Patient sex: M
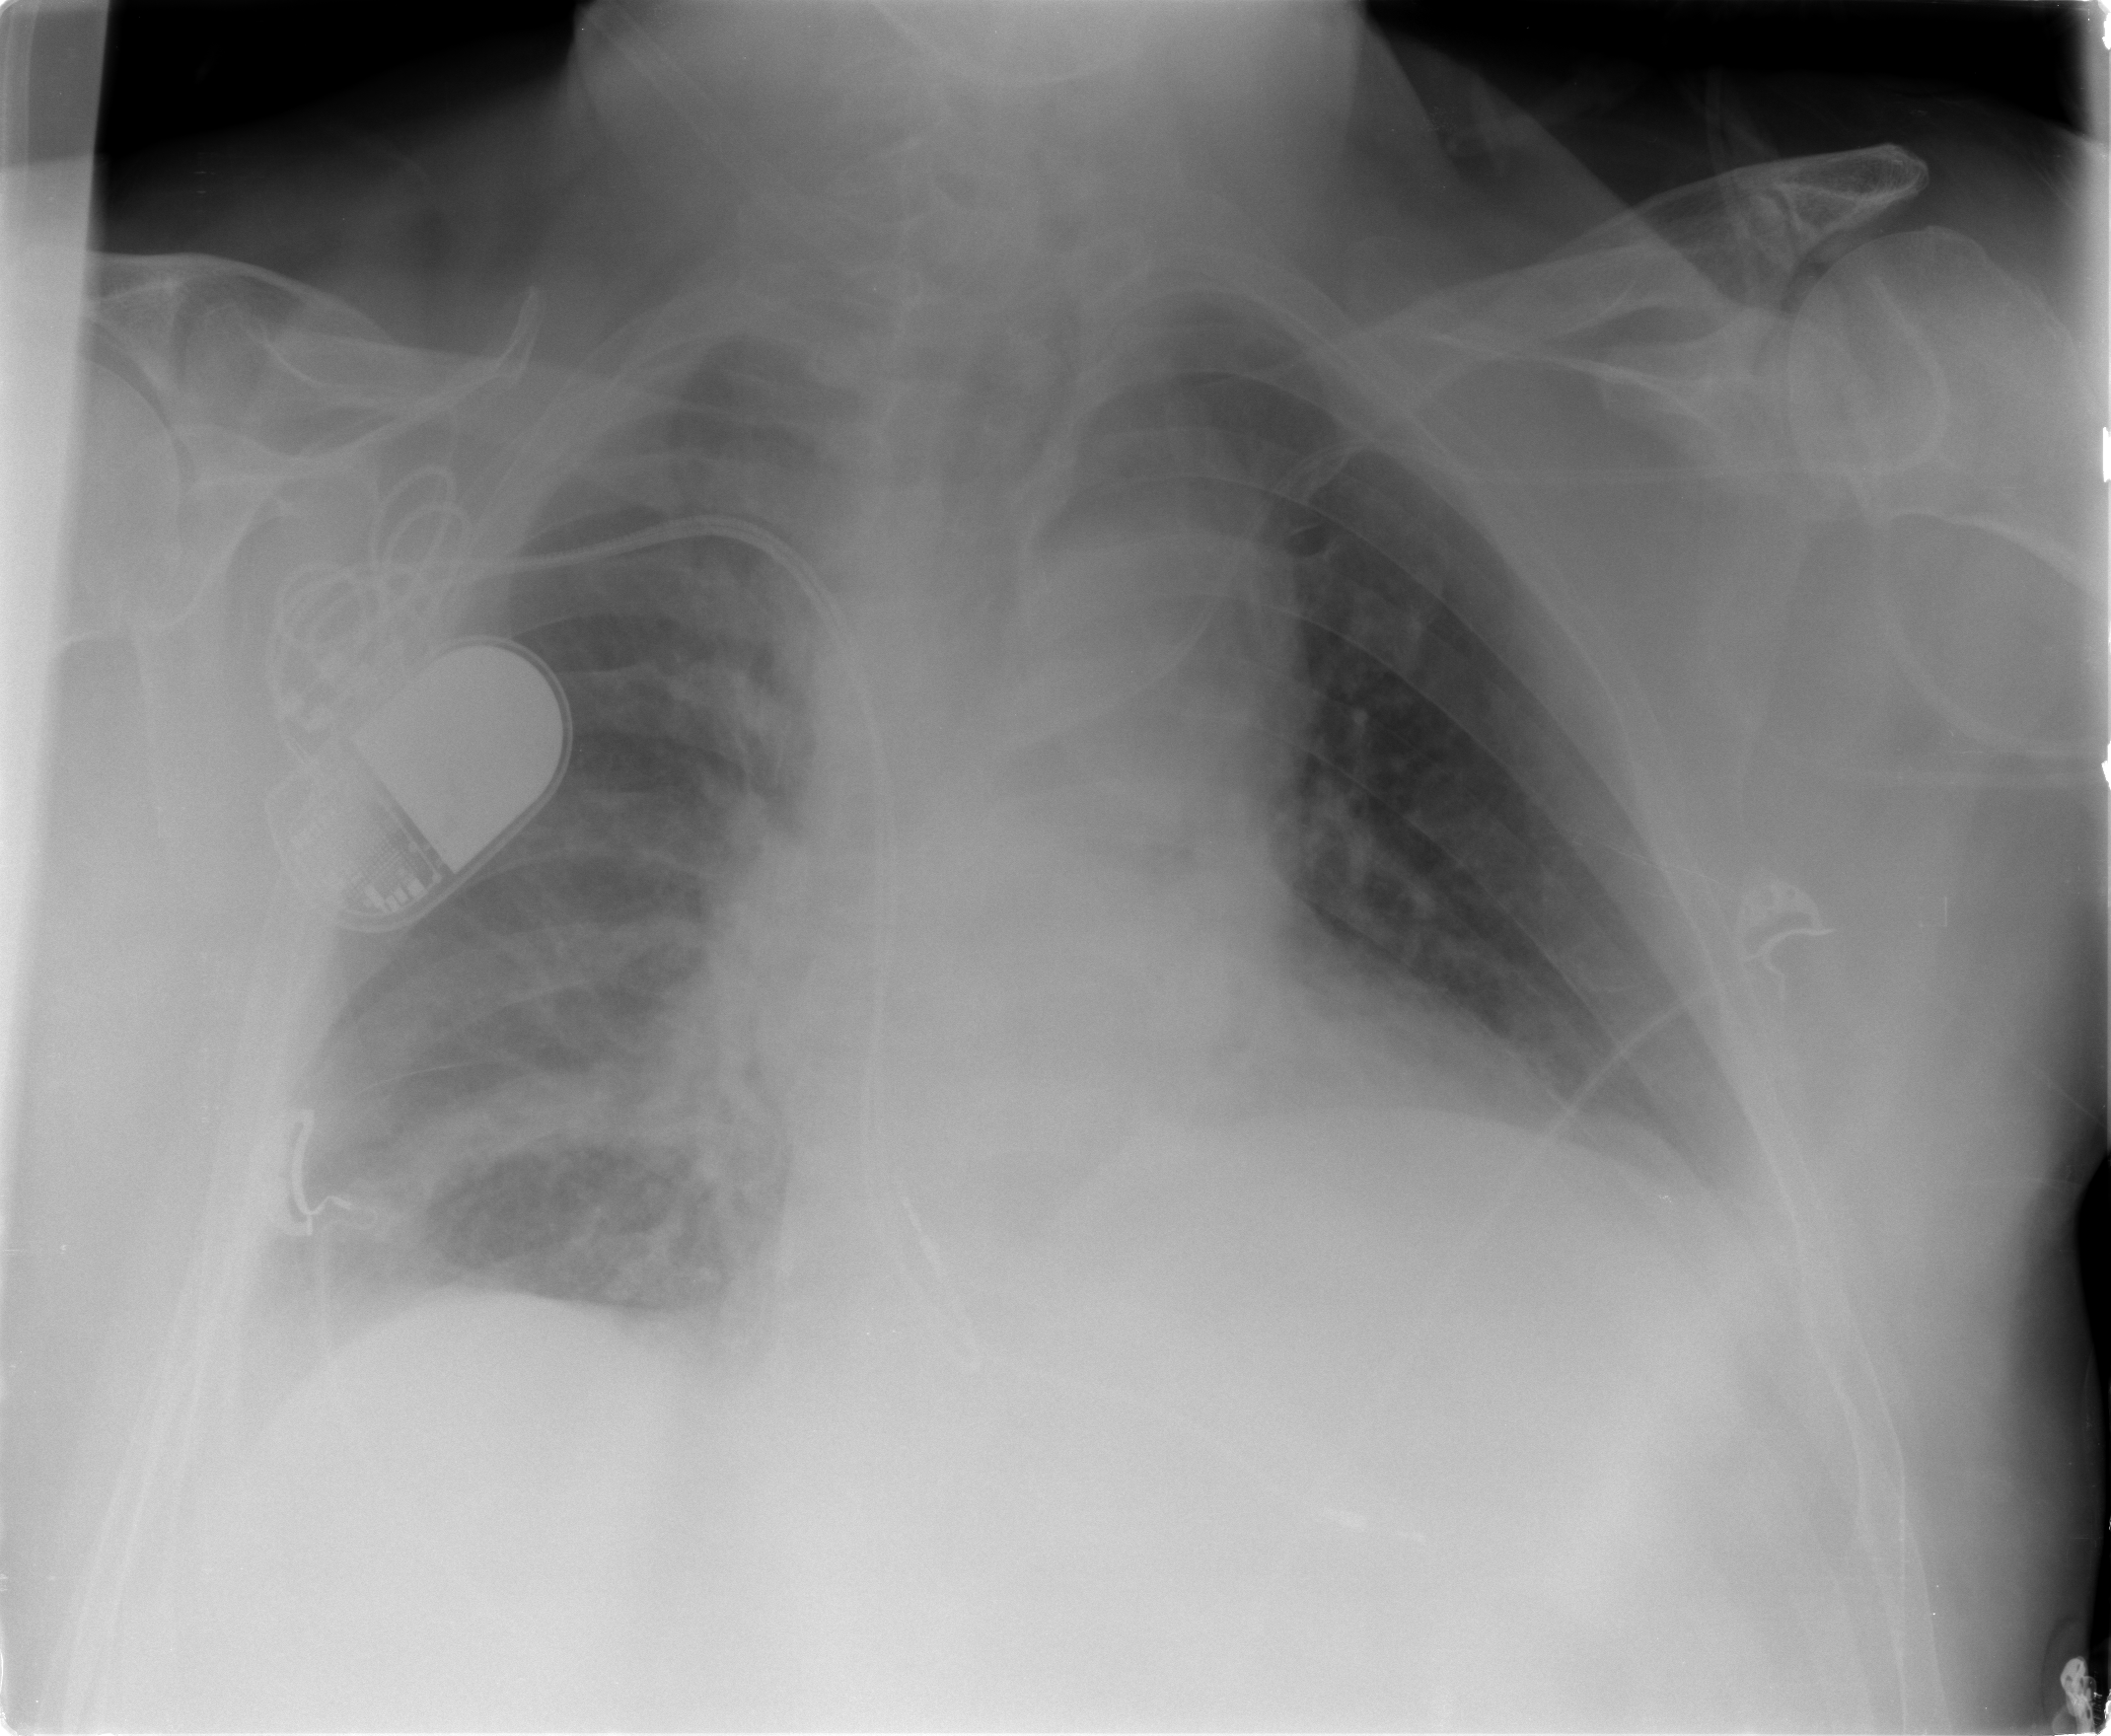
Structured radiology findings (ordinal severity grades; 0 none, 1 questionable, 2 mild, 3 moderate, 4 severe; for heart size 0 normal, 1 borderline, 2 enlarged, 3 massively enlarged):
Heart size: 2
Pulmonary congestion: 2
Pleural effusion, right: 1
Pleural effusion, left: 1
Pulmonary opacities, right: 2
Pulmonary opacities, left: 0
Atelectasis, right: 3
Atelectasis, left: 2